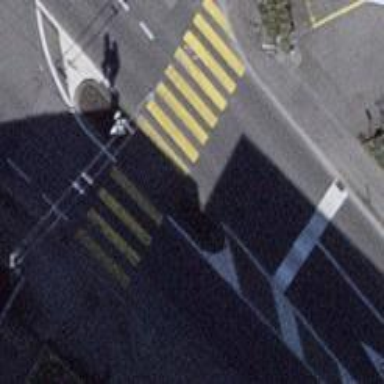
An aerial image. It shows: Crossing with traffic signals and central island.